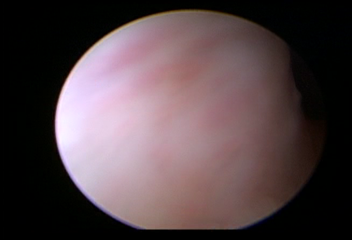
Modality: WLC
Class: Normal mucosa
Bladder cancer association: No